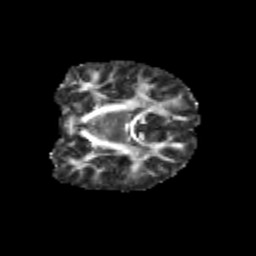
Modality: FA
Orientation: coronal
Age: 8
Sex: female
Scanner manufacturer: siemens
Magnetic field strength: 3 T
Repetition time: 3.8 s
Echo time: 0.07 s